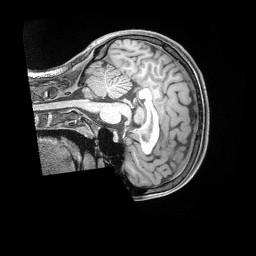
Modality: T1w
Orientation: sagittal
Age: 33
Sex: female
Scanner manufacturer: siemens
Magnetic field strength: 3 T
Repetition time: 2 s
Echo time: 0.00211 s